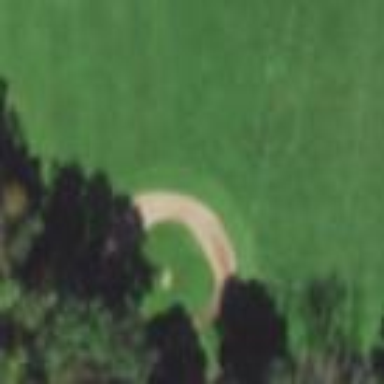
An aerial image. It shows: Baseball pitch for leisure and sports activities.